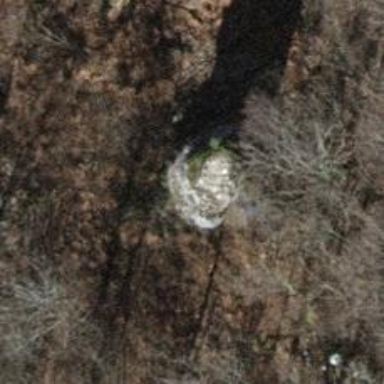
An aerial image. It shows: View of natural rock.